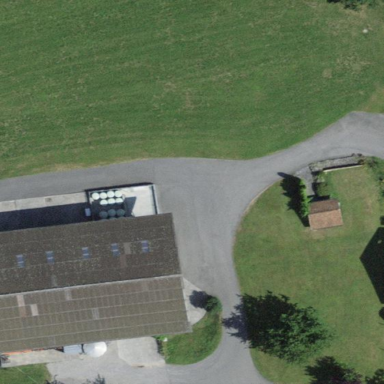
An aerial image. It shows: Farm building.